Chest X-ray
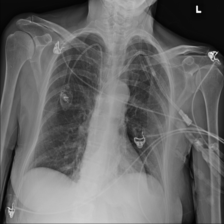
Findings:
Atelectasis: positive
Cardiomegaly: negative
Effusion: negative
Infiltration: negative
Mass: negative
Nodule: negative
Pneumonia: negative
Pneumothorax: negative
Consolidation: negative
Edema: negative
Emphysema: negative
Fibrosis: negative
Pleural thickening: negative
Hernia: positive